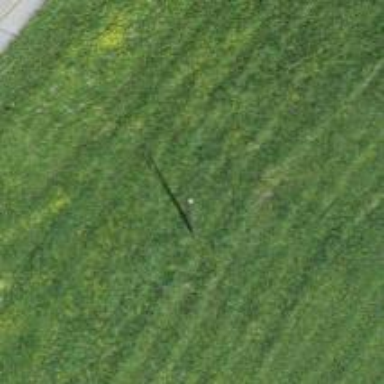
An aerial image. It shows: Power pole.